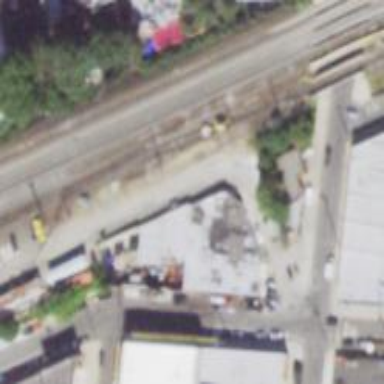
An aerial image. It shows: Railway yard used for servicing trains.